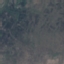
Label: HerbaceousVegetation